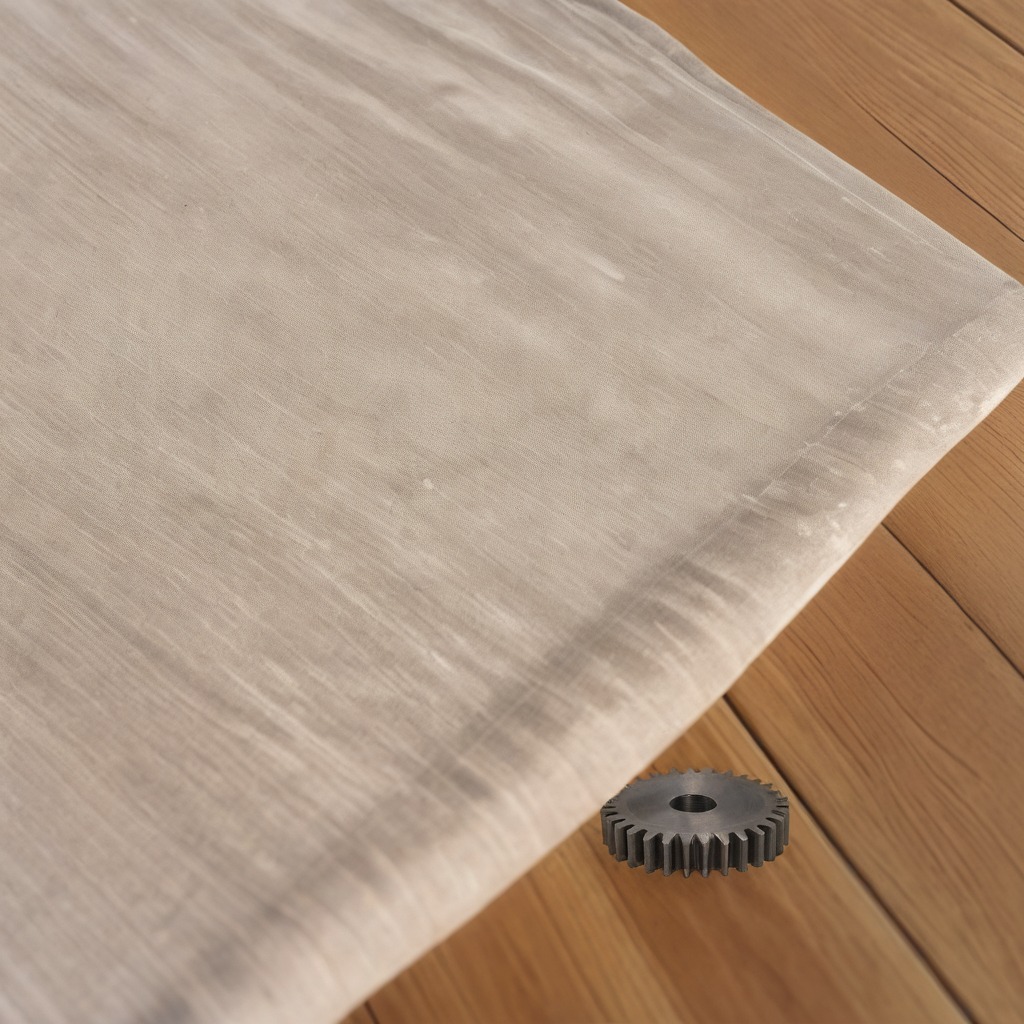
A steel gear with teeth is lying on a wooden table in an outdoor workshop during daytime bright natural light soft shadows worn but beneath the cloth.